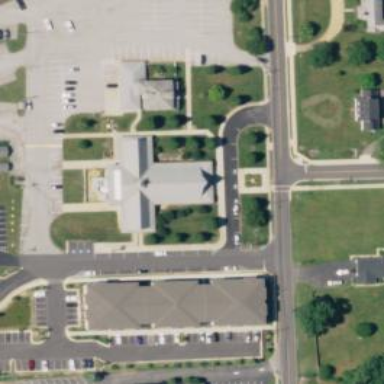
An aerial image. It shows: Building that is place of worship.